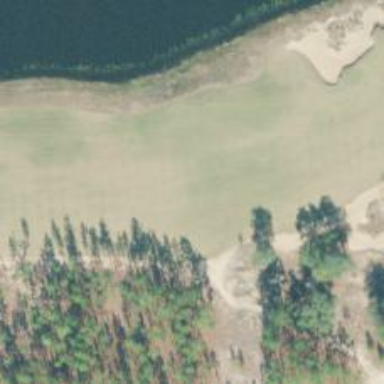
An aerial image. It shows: Golf hole.